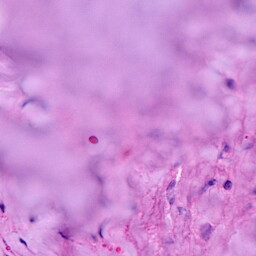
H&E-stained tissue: Breast